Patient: sex F, age 59
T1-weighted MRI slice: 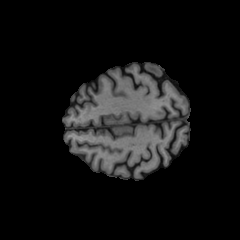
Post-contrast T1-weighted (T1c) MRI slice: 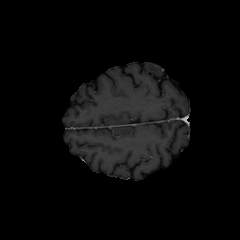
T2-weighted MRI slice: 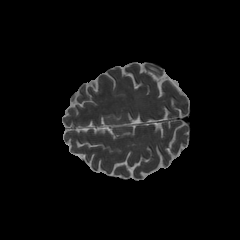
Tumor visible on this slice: yes
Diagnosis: Glioblastoma, IDH-wildtype
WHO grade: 4